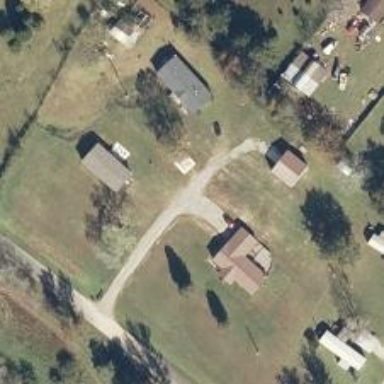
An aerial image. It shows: Driveway.